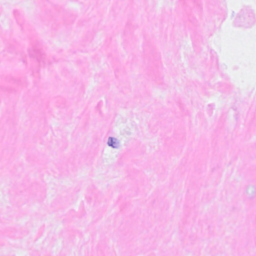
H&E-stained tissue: Breast